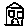
Label: house